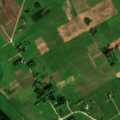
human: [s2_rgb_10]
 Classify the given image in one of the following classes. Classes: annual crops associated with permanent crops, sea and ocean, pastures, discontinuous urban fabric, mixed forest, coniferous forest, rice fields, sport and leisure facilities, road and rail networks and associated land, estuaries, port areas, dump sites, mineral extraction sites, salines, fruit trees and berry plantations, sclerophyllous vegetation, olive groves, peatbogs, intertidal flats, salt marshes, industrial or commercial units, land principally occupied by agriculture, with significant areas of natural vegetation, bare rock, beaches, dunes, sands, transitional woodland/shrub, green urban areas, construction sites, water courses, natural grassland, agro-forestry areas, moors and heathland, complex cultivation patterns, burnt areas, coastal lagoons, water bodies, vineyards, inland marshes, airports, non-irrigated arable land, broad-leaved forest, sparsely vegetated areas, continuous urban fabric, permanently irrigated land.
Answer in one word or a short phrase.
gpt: non-irrigated arable land, complex cultivation patterns, land principally occupied by agriculture, with significant areas of natural vegetation